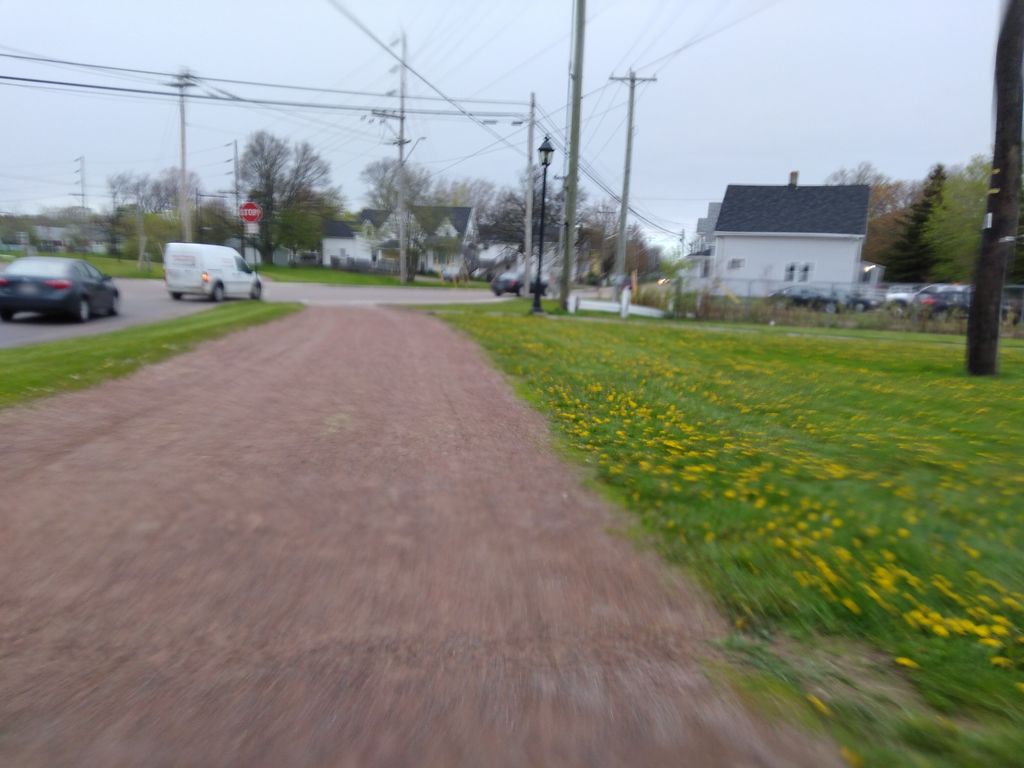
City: charlottetown